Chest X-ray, PA view. Patient: 36 years old, sex F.
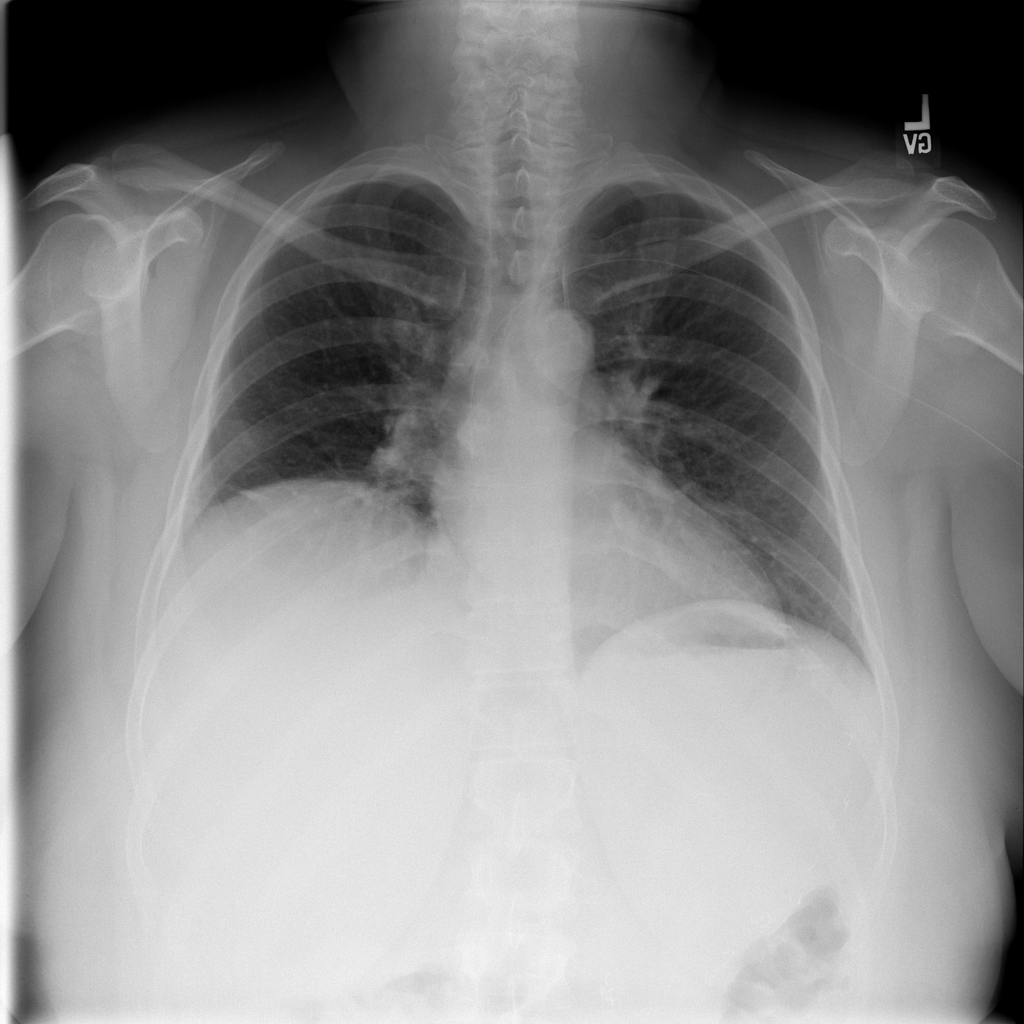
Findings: Atelectasis